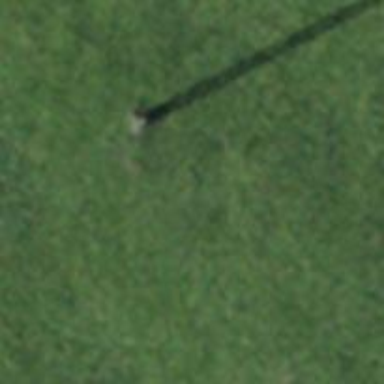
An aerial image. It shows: Power pole.